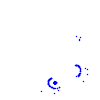
Particle: proton